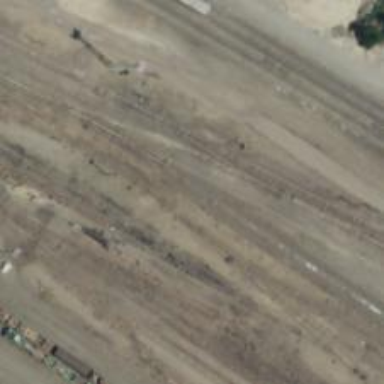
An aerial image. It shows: Railway siding for service.